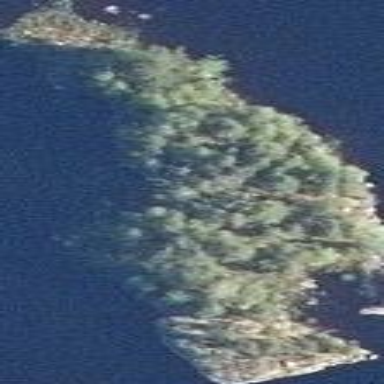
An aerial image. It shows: Islet.